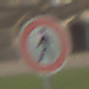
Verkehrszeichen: VerbotFussgaenger
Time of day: MorningAfternoon
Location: Outdoor (Suburban)
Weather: Overcast
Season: NotSpecified
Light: Natural